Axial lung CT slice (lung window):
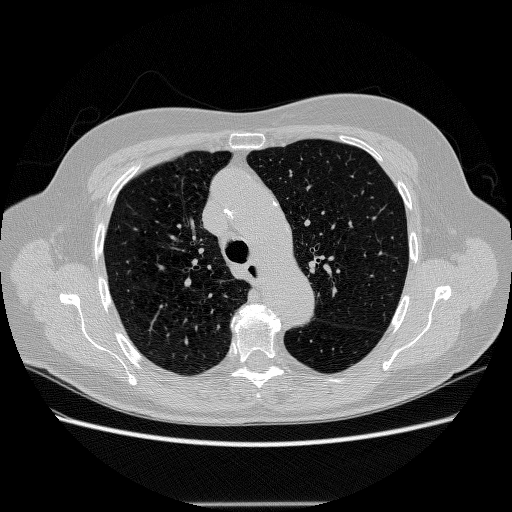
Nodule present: no